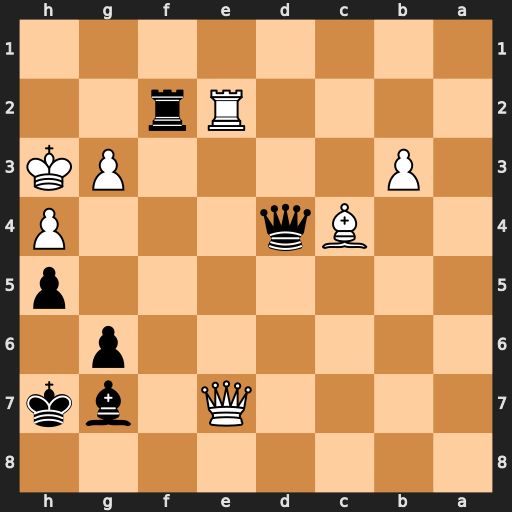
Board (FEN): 8/4Q1bk/6p1/7p/2Bq3P/1P4PK/4Rr2/8
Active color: b
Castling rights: -
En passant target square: -
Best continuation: Qg4#